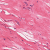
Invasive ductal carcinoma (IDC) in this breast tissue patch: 0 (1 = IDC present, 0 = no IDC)